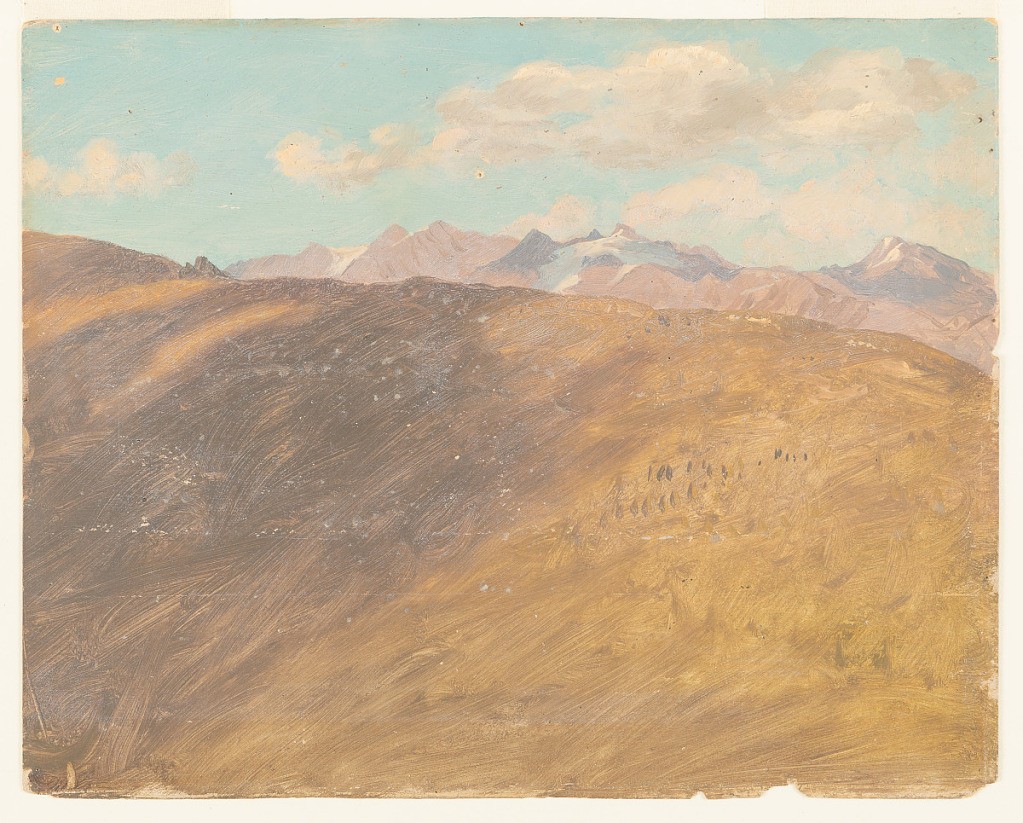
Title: Distant Alps
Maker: Frederic Edwin Church, American, 1826–1900
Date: June - August, 1868
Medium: Oil and graphite on tan paperboard
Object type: Drawing
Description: Peaks and patches of snow are shown across a ridge.